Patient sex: M
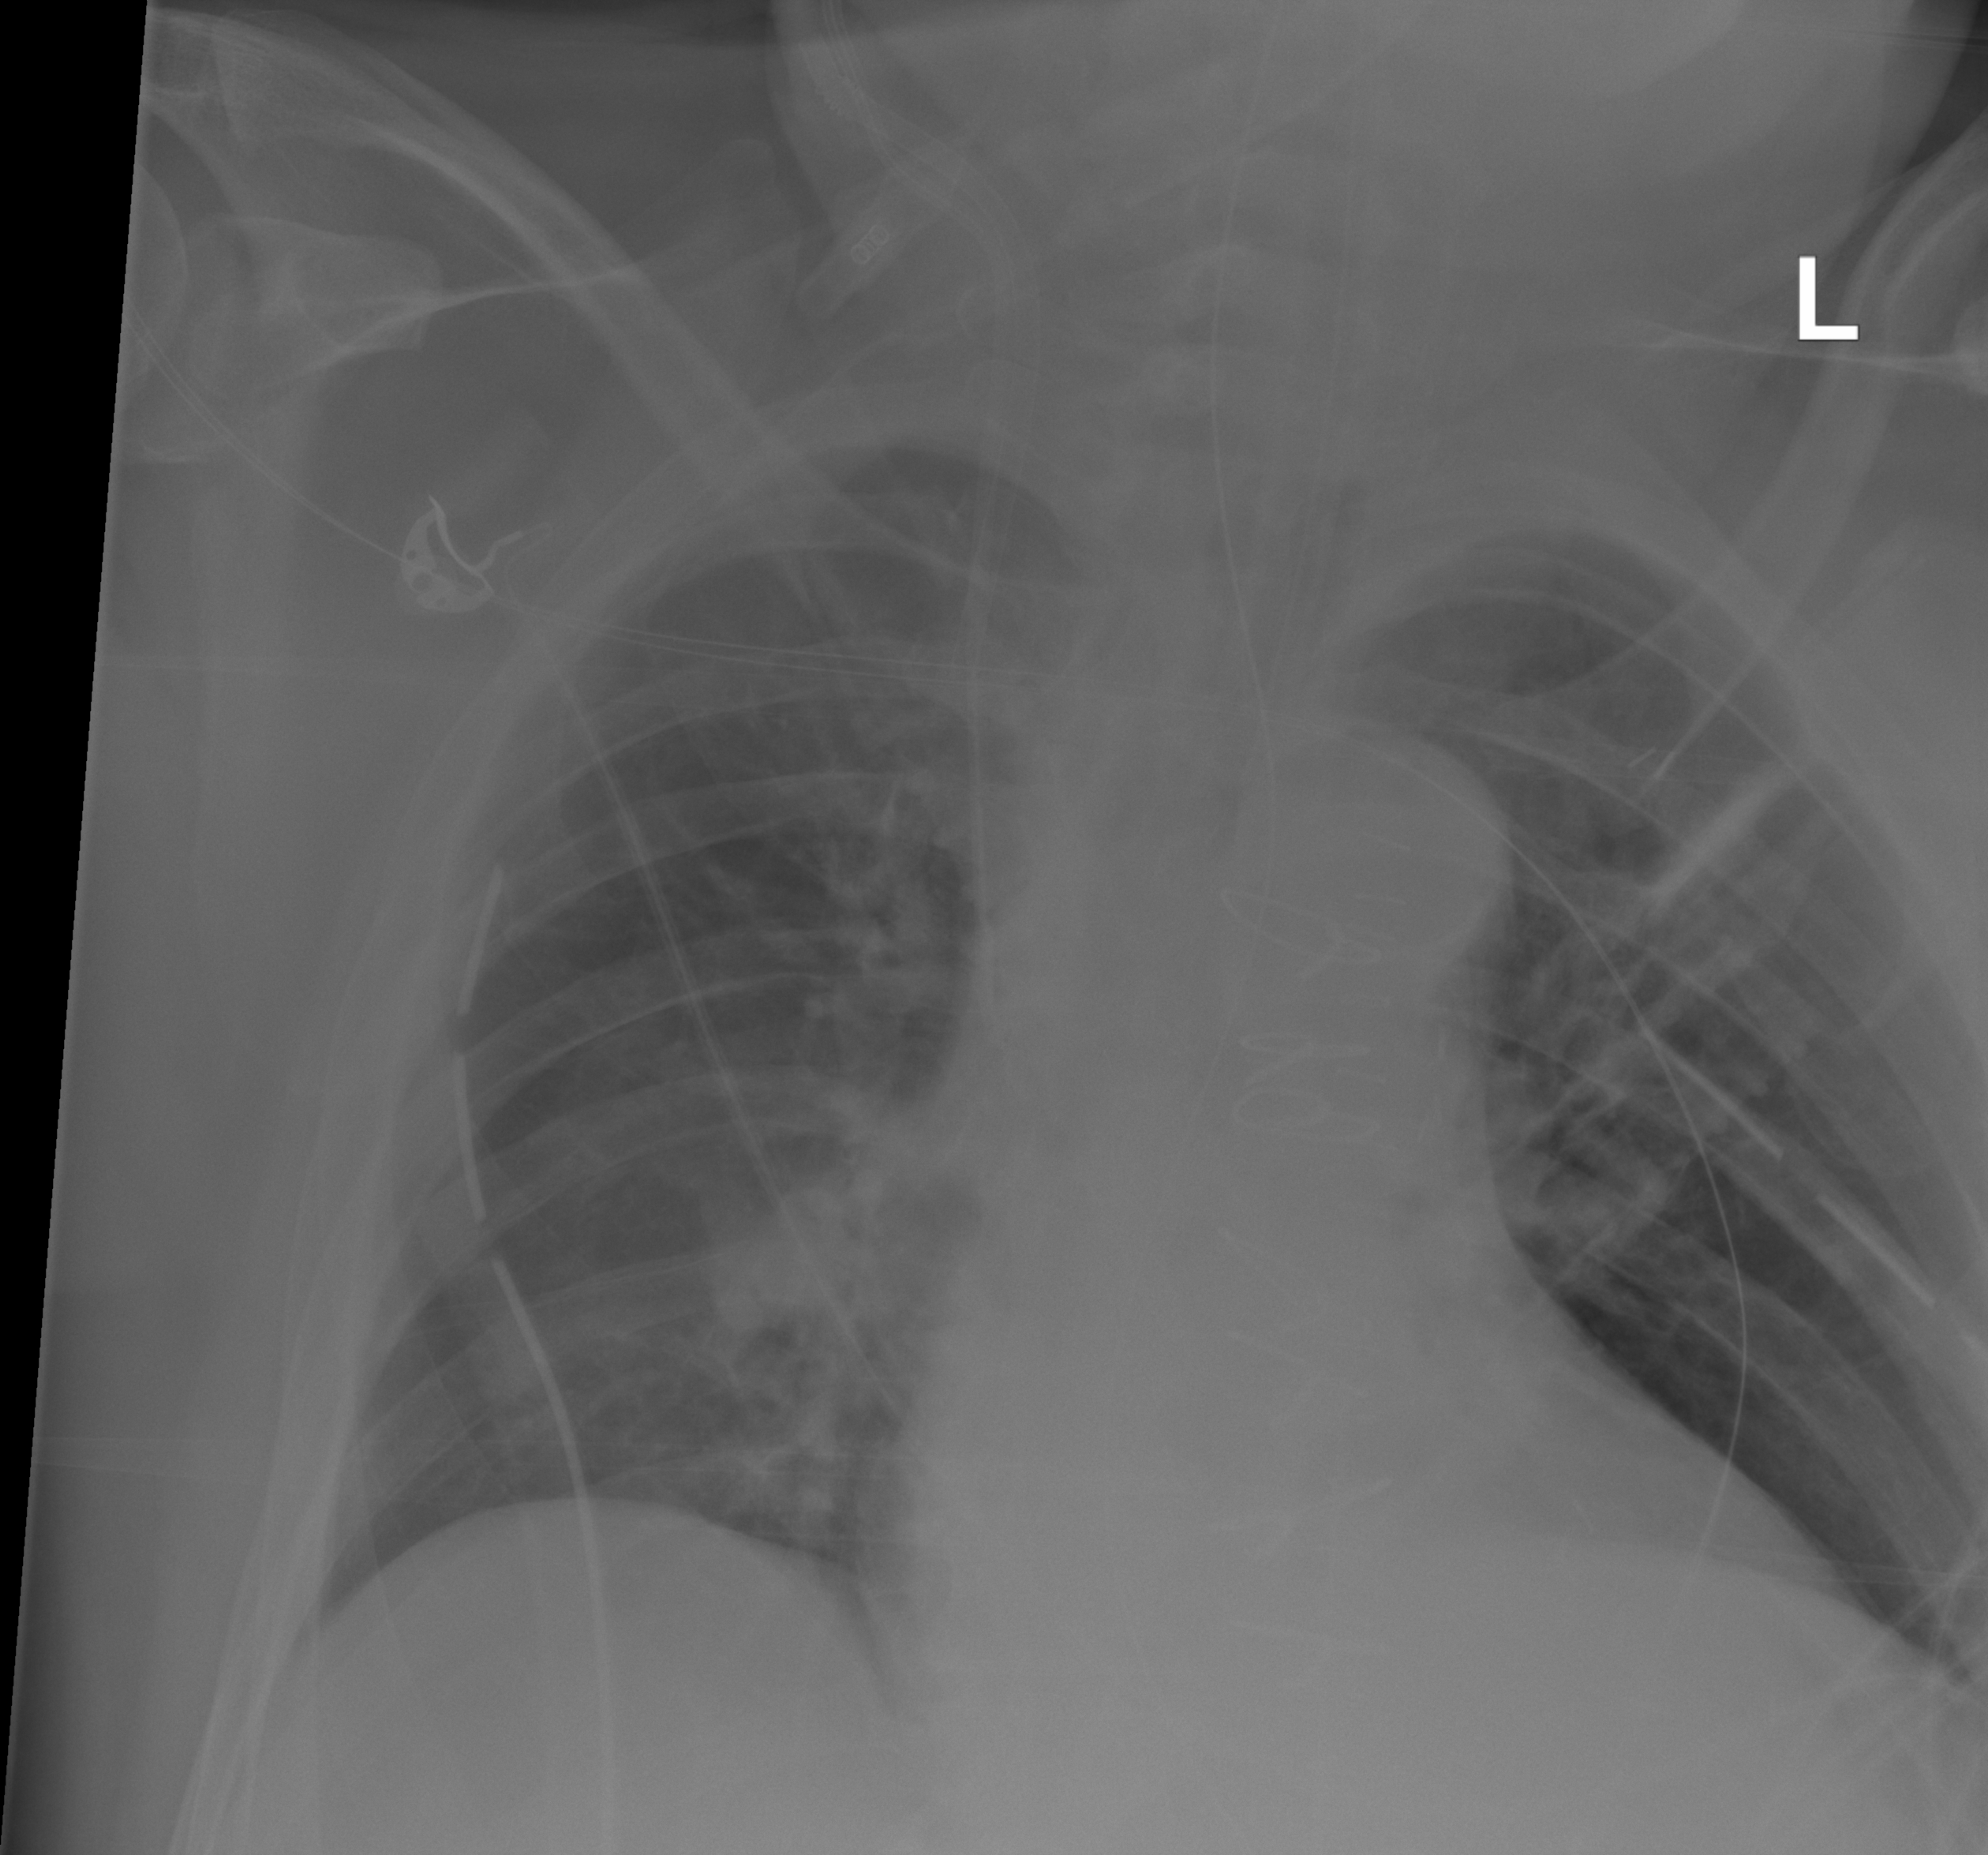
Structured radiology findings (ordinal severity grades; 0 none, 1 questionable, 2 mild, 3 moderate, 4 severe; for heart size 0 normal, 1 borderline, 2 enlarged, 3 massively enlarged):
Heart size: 1
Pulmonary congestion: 2
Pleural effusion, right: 0
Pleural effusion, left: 0
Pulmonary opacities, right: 2
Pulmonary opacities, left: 1
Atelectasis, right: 2
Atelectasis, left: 2